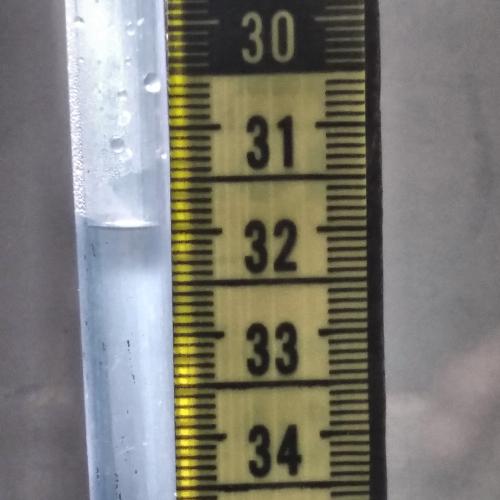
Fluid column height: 31.9 cm